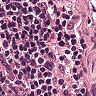
Metastatic tissue present: no